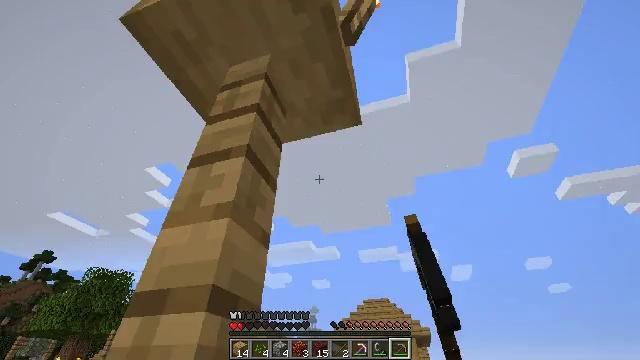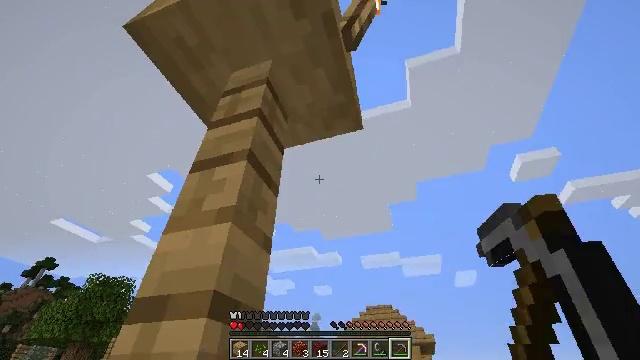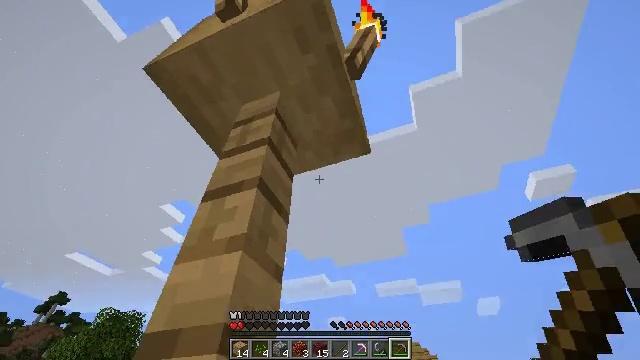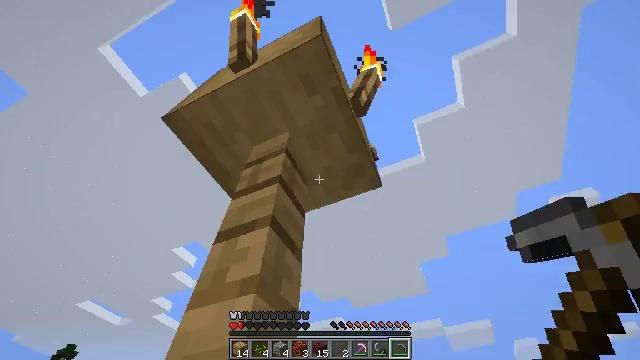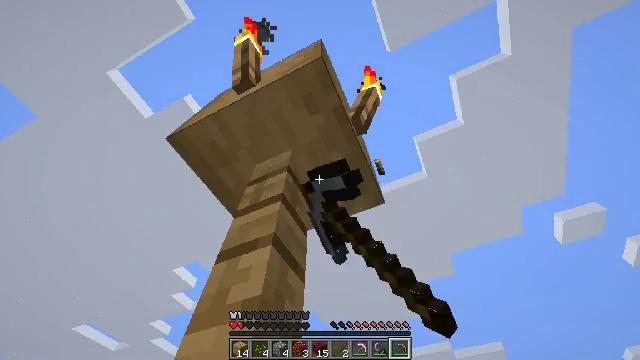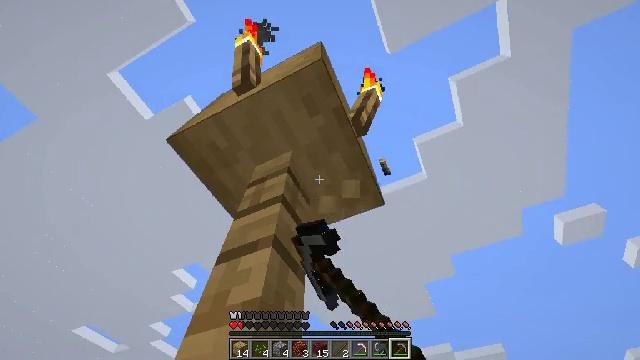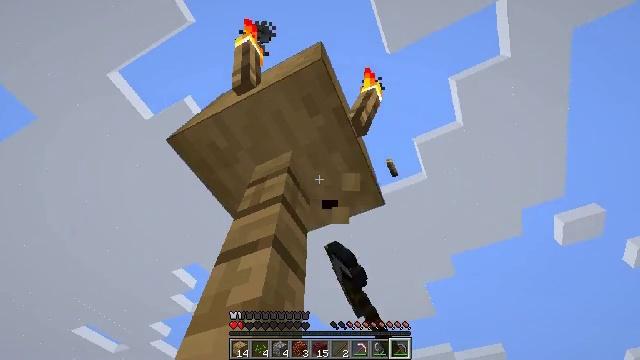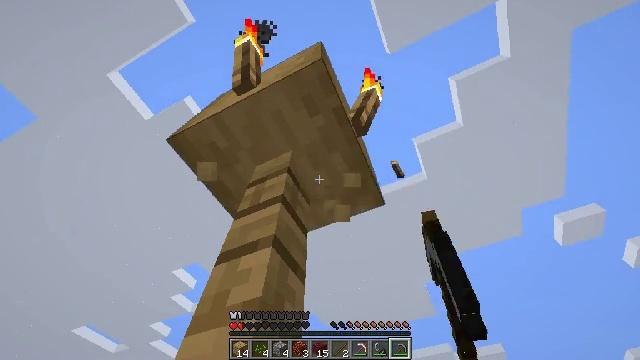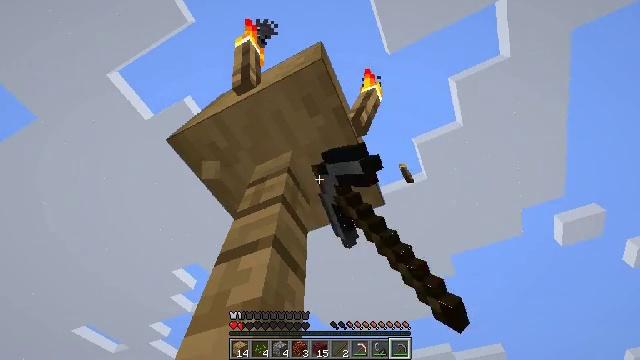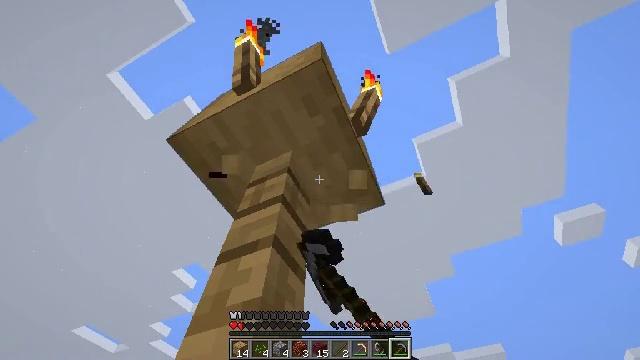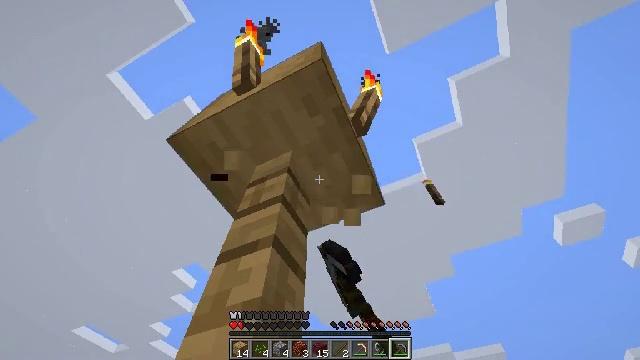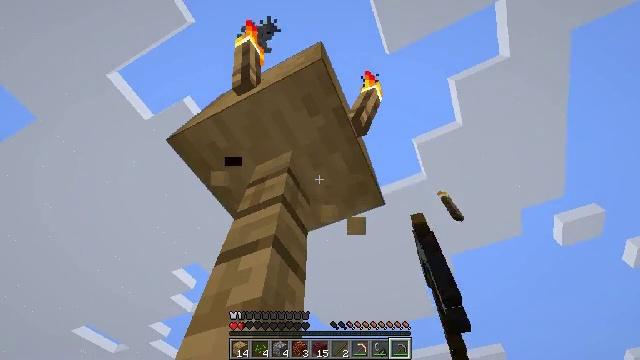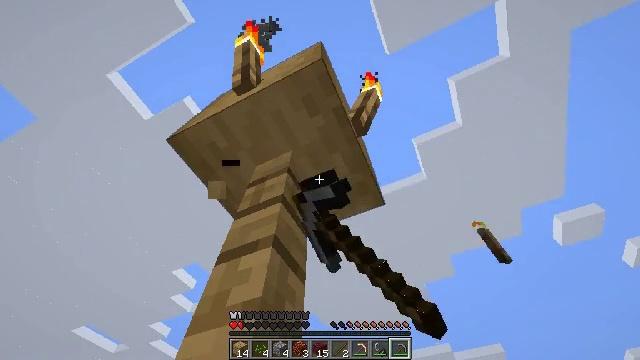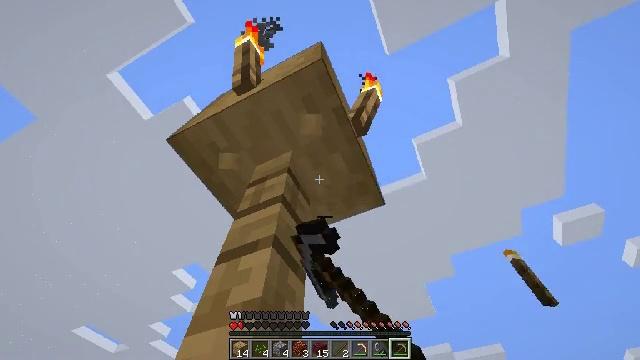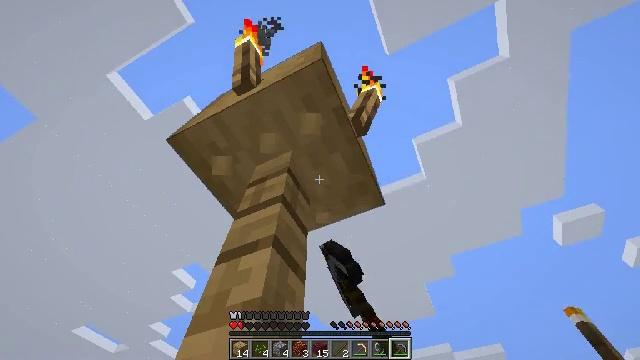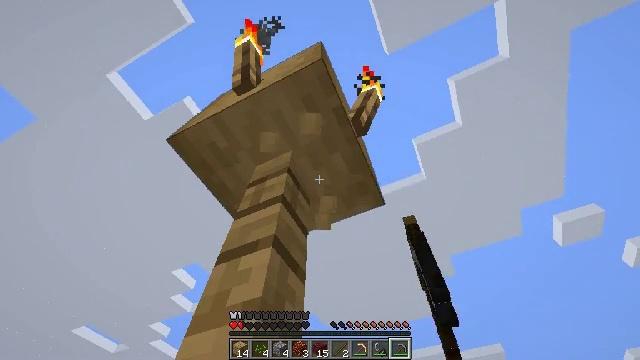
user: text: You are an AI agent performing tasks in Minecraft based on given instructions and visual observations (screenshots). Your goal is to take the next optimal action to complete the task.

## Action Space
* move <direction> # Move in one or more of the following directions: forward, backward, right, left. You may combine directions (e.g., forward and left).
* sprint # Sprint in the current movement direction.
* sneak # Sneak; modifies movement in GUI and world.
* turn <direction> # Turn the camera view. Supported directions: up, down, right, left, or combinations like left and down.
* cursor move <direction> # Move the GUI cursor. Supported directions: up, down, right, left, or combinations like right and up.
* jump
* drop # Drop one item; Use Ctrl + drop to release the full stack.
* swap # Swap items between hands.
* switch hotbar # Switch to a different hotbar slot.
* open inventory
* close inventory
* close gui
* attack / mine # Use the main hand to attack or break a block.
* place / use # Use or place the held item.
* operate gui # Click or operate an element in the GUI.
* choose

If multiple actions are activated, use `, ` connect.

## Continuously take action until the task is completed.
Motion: motion action
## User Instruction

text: Chop the stripped oak wood logs.
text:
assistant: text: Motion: turn up, attack / mine
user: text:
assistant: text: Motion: turn left and up, attack / mine
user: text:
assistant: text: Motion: turn left and up, attack / mine
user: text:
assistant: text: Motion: turn up, attack / mine
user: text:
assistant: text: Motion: attack / mine
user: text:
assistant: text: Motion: attack / mine
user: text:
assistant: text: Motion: attack / mine
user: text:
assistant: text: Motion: attack / mine
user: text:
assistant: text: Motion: attack / mine
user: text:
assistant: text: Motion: attack / mine
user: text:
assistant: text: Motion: attack / mine
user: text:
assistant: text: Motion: attack / mine
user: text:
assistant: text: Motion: attack / mine
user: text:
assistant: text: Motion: attack / mine
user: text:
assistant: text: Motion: attack / mine
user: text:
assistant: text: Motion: attack / mine
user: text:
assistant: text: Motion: attack / mine
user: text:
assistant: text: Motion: attack / mine
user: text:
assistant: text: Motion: attack / mine
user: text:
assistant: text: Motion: attack / mine
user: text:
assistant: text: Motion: attack / mine
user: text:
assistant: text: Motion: attack / mine
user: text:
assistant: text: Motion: attack / mine
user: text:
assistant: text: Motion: attack / mine
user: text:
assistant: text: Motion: attack / mine
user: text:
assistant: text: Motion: attack / mine
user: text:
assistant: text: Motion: attack / mine
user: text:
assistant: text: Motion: turn up, attack / mine
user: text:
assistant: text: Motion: turn up, attack / mine
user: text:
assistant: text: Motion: attack / mine